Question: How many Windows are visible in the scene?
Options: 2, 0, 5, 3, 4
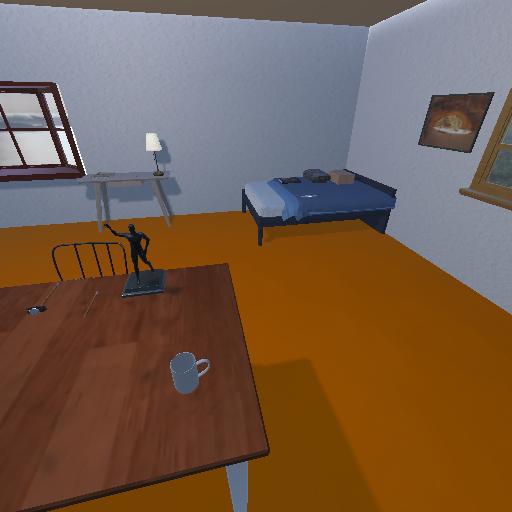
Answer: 2